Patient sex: F
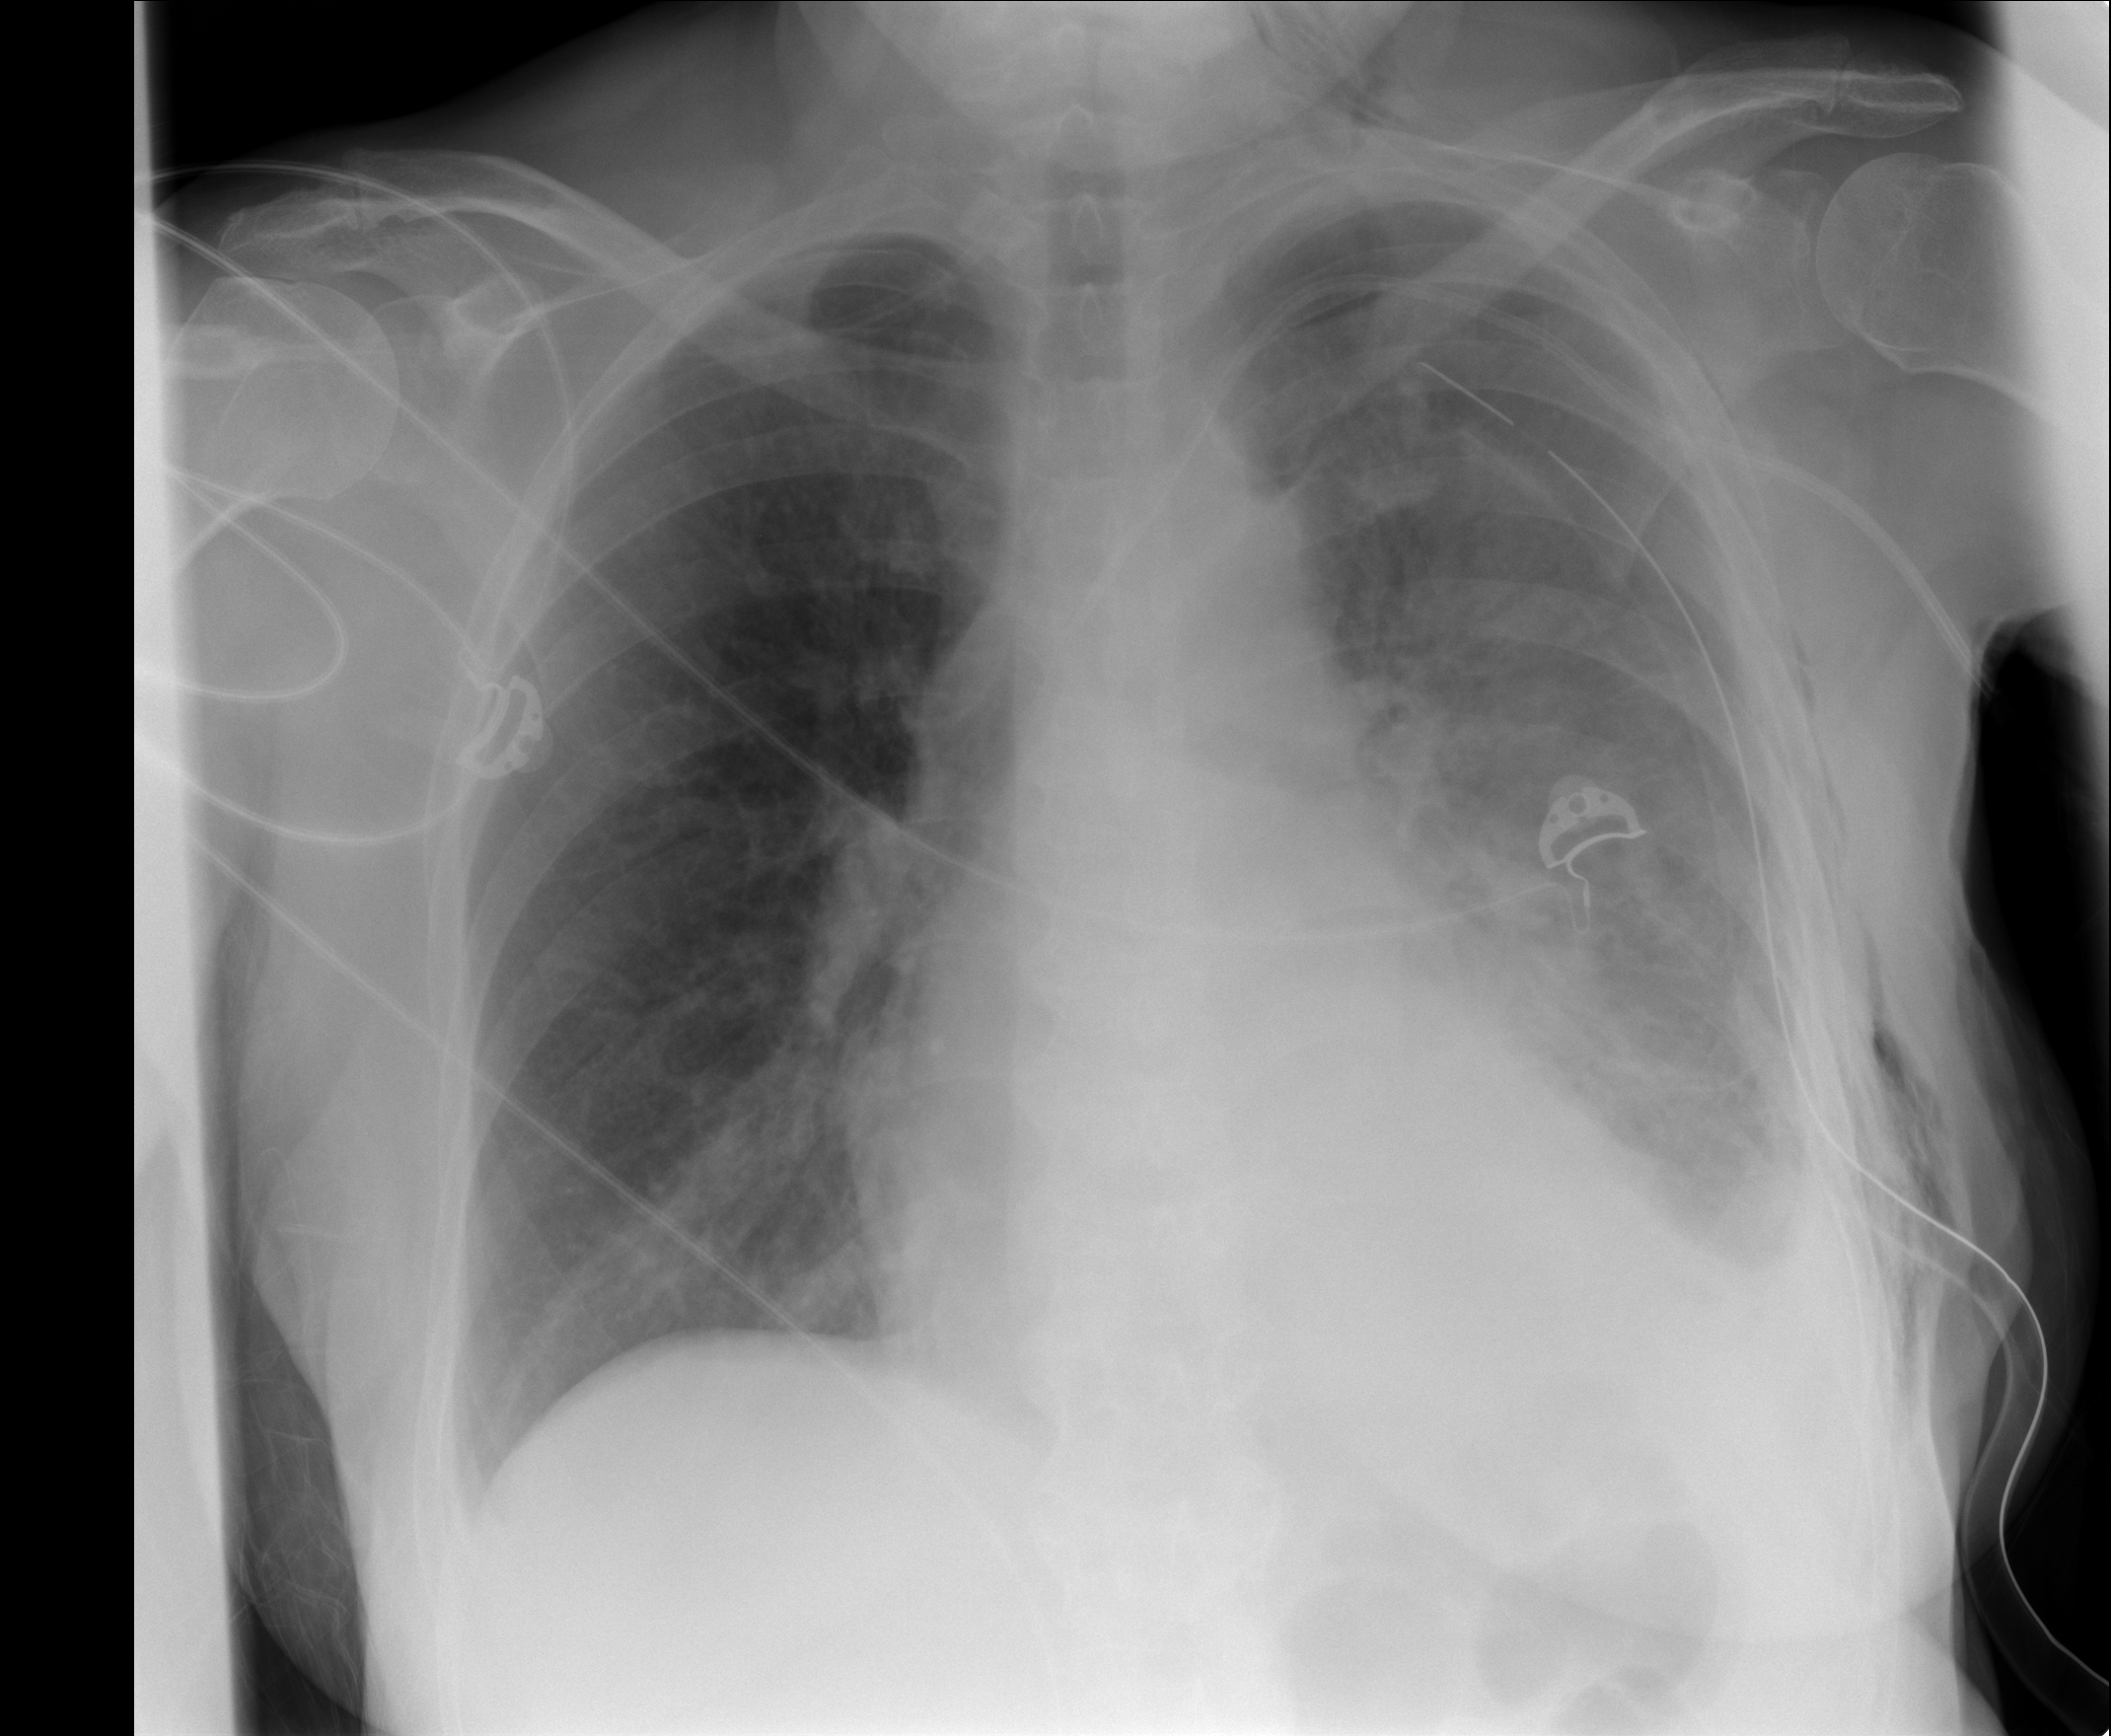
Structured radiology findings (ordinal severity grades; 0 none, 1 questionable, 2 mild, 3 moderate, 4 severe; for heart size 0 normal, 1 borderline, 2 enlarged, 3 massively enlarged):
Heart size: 2
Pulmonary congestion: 0
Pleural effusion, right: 0
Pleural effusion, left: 3
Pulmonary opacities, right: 0
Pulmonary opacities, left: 0
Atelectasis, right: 0
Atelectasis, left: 2